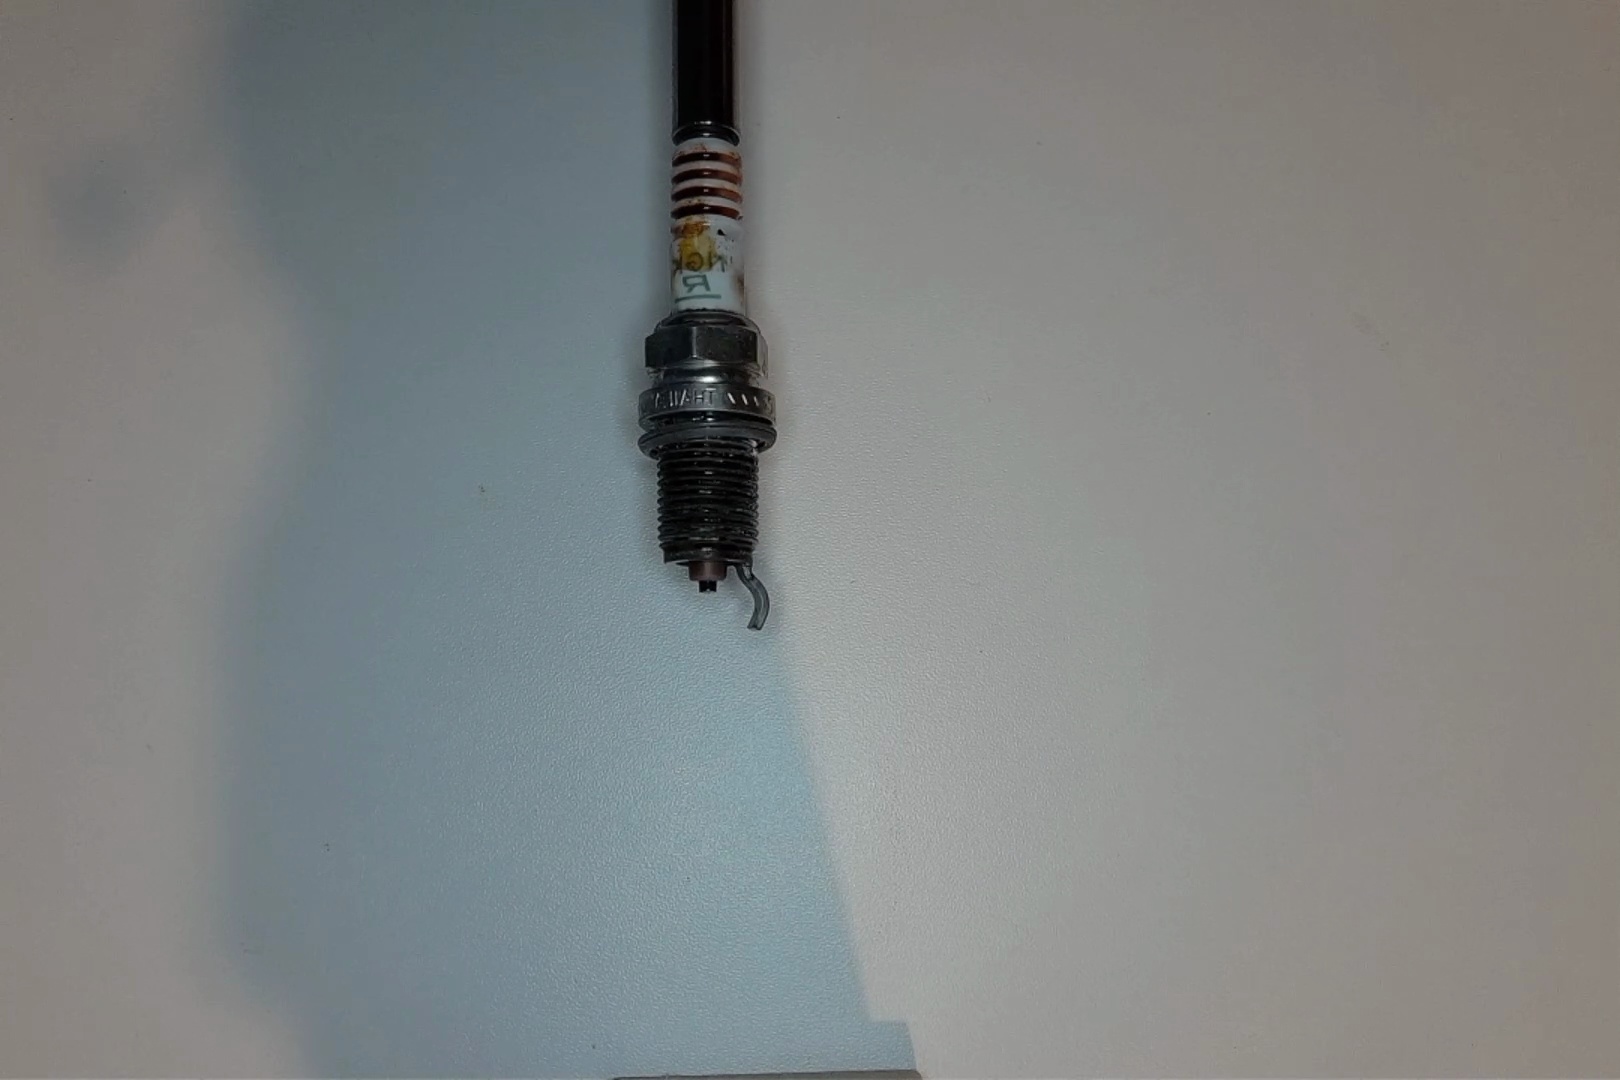
Label: anomaly